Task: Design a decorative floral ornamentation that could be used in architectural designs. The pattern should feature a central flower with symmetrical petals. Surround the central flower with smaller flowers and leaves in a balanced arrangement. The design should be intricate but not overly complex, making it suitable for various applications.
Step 1361:
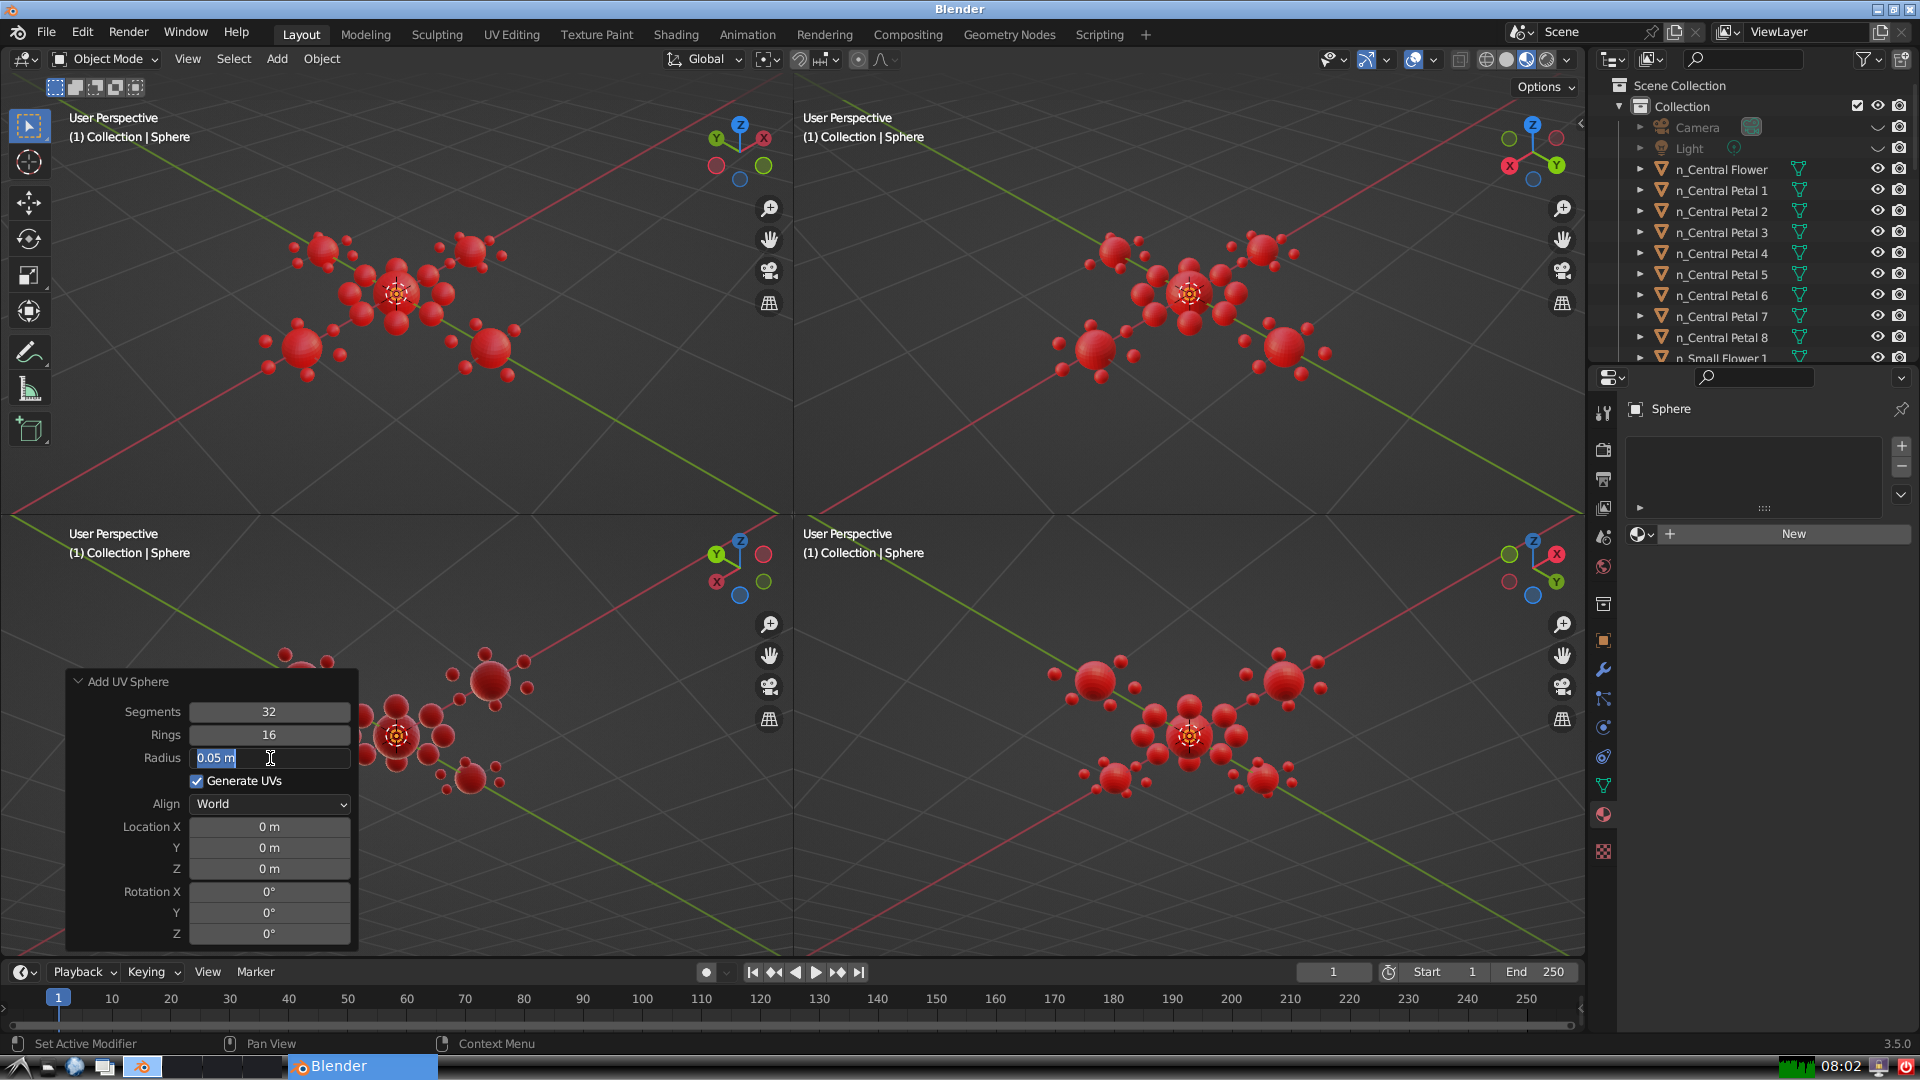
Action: input_text: 0.05